Question: I want to design a screen as below, I am trying to display the TOTAL and other data next to it.I am not getting how to display it exactly in the screen.

the layout file is
'''
<LinearLayout android:layout_width="match_parent"
android:layout_height="wrap_content"
android:orientation="vertical">
<ListView android:id="@+id/listView"
android:layout_width="match_parent"
android:layout_height="0dp"
android:layout_weight="1"
android:divider="#<PHONE>"
android:dividerHeight="5dp"
/>
<TextView
android:layout_width="wrap_content"
android:layout_height="wrap_content"
android:text="Total"
/>
<TextView
android:layout_width="wrap_content"
android:layout_height="wrap_content"
android:textSize="20dp"
android:textColor="#000000"
android:text="Comment" />
<EditText
android:id="@+id/editText2"
android:layout_width="300dp"
android:layout_height="wrap_content"
android:layout_margin="2dp"
android:ems="10"
android:hint="Comment goes here"
android:inputType="textMultiLine" />
</LinearLayout>
'''
I want to display GT, FSP, DIS % and Discount as shown in image
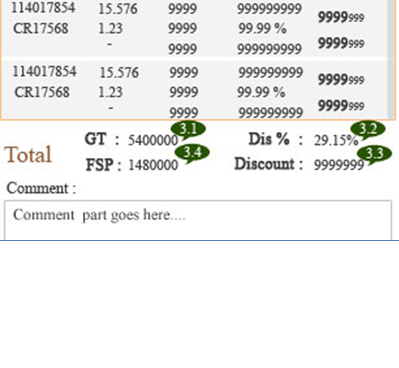
Answer: You can use a TableLayout to display your GT,FSP ,DIS % and Discount TextView, and place this TableLayout in a LinearLayout (with horizontal orientation) with your Total TextView, like :
'''
<LinearLayout android:layout_width="match_parent"
android:layout_height="wrap_content"
android:orientation="horizontal">
<TextView
android:layout_width="wrap_content"
android:layout_height="wrap_content"
android:text="Total"/>
<TableLayout
android:layout_width="match_parent"
android:layout_height="wrap_content">
<TableRow
android:id="@+id/tableRow1"
android:layout_width="match_parent"
android:layout_height="wrap_content" >
<TextView
android:layout_width="wrap_content"
android:layout_height="wrap_content"
android:text="GT :"/>
<TextView
android:id="@+id/tv_gt"
android:layout_width="wrap_content"
android:layout_height="wrap_content"
android:text="54000"/>
<TextView
android:layout_width="wrap_content"
android:layout_height="wrap_content"
android:text="Dis % :"/>
<TextView
android:id="@+id/tv_dis"
android:layout_width="wrap_content"
android:layout_height="wrap_content"
android:text="29.15"/>
</TableRow>
<TableRow
android:id="@+id/tableRow2"
android:layout_width="match_parent"
android:layout_height="wrap_content" >
<TextView
android:layout_width="wrap_content"
android:layout_height="wrap_content"
android:text="FSP :"/>
<TextView
android:id="@+id/tv_fsp"
android:layout_width="wrap_content"
android:layout_height="wrap_content"
android:text="<PHONE>"/>
<TextView
android:layout_width="wrap_content"
android:layout_height="wrap_content"
android:text="Discount :"/>
<TextView
android:id="@+id/tv_discount"
android:layout_width="wrap_content"
android:layout_height="wrap_content"
android:text="999999"/>
</TableRow>
</TableLayout>
</LinearLayout>
'''